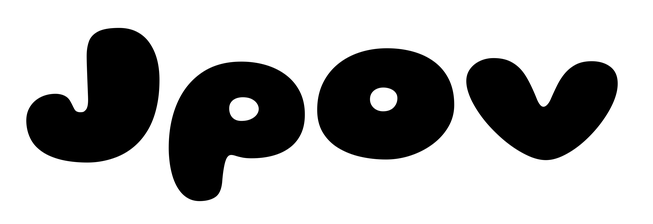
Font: Gluten_Black